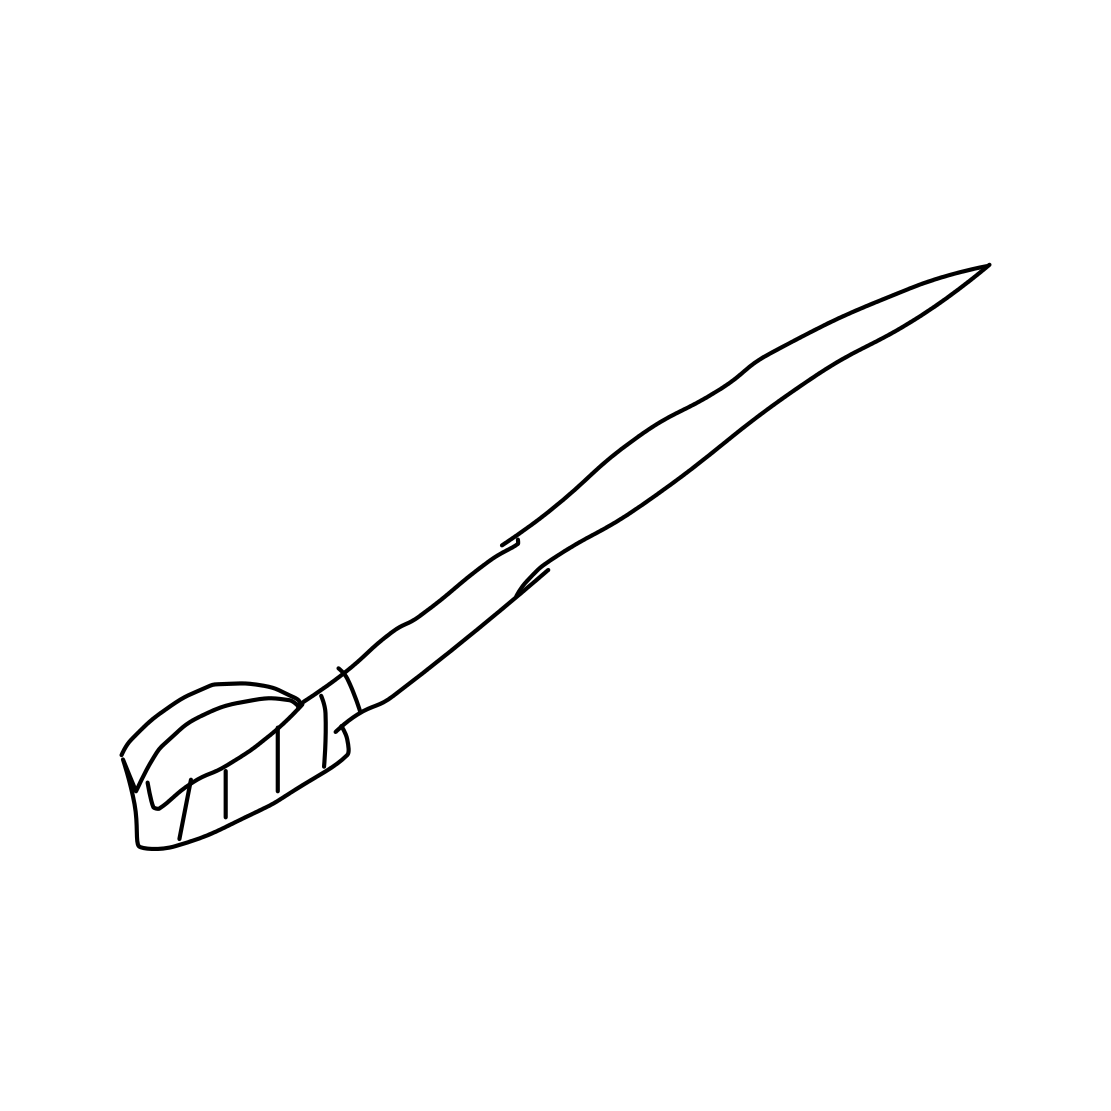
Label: sword